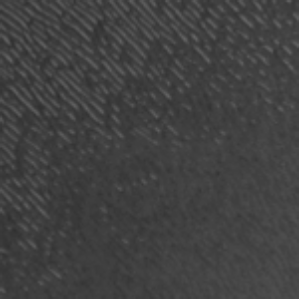
Label: frost